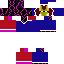
A female human skin with dark skin, wearing white bald dressed in a blue tshirt and red pants, featuring a closed mouth.